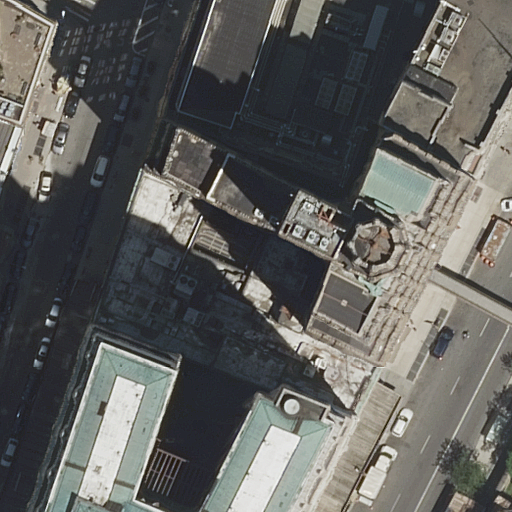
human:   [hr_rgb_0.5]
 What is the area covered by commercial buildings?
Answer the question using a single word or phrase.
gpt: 0m2

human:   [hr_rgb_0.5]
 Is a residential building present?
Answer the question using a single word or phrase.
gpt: yes

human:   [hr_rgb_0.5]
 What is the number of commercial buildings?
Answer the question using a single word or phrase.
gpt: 0

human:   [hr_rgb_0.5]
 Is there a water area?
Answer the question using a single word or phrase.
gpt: no

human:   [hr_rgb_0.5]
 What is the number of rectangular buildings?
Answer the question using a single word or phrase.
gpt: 3

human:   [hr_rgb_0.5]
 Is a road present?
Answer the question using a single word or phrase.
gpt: yes

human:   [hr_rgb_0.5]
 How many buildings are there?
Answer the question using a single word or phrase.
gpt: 6

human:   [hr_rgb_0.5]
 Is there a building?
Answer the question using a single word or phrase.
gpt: yes

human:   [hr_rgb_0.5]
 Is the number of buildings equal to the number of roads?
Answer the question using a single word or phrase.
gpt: no

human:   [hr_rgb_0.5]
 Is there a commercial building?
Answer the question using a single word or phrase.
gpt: no

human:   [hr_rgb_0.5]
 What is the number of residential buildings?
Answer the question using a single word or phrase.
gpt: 6

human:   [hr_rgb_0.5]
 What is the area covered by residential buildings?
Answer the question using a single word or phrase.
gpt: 4449m2

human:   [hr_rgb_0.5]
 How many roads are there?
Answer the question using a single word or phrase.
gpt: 5

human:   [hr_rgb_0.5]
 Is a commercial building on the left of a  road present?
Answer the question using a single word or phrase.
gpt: no

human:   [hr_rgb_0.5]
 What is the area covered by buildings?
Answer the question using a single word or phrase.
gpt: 4449m2

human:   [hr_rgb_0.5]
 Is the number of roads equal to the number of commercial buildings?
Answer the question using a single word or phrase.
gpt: no

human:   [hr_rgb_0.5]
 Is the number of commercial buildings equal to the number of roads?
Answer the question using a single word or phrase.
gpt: no

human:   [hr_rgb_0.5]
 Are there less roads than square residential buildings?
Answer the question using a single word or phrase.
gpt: no

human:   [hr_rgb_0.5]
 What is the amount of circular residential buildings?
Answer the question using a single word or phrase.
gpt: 0

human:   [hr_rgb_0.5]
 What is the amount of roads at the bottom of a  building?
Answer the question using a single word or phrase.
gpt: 2

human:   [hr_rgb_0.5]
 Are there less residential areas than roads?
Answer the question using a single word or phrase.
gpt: yes

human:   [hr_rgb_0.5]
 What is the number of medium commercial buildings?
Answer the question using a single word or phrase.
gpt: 0

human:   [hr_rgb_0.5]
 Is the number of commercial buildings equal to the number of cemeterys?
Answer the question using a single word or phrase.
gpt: yes

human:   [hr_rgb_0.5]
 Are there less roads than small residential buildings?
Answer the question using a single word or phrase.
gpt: no

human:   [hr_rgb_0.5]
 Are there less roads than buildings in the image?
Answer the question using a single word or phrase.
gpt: yes

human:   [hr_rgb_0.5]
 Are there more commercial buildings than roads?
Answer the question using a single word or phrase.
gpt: no

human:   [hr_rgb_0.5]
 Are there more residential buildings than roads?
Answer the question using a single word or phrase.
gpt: yes

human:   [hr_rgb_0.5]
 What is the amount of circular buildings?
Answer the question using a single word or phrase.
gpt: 0

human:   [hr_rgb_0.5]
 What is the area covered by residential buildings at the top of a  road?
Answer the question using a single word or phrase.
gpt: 2837m2

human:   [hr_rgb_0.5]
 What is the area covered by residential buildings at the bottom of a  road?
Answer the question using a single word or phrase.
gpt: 2345m2

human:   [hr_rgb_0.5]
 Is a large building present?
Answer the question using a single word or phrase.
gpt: yes

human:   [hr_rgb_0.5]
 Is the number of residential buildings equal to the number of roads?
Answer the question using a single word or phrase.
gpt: no

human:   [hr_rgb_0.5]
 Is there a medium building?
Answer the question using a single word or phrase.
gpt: yes

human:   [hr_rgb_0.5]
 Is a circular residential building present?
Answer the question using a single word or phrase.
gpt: no

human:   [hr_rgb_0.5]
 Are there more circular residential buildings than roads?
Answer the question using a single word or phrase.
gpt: no

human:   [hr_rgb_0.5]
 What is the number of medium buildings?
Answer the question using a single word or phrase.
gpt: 3

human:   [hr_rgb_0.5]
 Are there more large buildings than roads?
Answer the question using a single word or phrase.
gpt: no

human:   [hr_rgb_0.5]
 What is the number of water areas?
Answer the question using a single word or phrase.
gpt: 0

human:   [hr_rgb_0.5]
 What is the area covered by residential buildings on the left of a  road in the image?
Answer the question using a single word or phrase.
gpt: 4336m2

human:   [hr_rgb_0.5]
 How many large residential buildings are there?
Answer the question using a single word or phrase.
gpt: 3

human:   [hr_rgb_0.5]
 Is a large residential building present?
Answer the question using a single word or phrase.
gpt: yes

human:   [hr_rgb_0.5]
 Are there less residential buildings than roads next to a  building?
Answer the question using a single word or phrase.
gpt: no

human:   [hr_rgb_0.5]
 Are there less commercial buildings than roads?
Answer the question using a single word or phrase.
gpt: yes

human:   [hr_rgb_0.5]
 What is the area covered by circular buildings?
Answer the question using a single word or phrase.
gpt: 0m2

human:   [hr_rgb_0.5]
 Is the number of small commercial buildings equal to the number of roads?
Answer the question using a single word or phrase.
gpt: no

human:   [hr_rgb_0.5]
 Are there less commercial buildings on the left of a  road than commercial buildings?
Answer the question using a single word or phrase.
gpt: no

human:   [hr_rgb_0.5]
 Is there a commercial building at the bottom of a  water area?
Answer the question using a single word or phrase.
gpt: no

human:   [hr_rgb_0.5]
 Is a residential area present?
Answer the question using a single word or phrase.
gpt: no

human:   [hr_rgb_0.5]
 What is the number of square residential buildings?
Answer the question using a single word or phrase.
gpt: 0

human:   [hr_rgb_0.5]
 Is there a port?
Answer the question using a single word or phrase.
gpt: no

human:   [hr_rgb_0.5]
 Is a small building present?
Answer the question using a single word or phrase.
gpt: no

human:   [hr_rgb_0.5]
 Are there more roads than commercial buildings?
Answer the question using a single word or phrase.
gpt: yes

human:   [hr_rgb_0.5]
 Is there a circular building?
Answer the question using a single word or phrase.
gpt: no

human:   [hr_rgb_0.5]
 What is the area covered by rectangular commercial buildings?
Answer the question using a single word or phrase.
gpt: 0m2

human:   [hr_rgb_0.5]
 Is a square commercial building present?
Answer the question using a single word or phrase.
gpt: no

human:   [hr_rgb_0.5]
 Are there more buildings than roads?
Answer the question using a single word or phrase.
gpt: yes

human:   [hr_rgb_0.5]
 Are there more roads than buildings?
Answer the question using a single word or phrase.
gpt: no

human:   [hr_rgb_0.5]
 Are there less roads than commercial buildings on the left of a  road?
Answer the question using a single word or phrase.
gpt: no

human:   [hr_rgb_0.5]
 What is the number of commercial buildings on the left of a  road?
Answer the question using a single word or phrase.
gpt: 0

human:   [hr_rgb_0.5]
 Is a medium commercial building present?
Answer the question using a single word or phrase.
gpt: no

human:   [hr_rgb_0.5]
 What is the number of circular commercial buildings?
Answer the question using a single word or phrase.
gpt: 0

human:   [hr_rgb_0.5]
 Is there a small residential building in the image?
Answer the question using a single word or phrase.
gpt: no

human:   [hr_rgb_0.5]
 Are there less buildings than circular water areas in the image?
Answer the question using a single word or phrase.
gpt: no

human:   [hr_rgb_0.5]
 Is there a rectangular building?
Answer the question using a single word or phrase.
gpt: yes